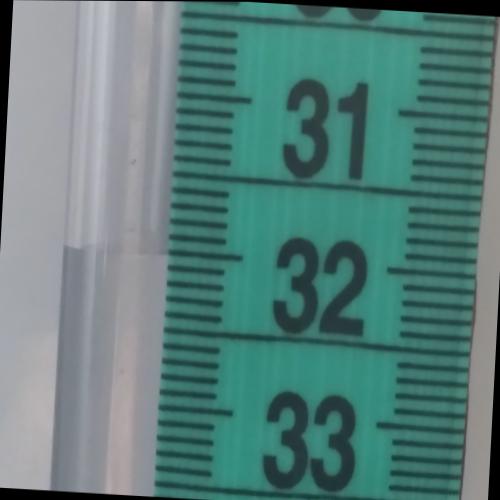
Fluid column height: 32.0 cm